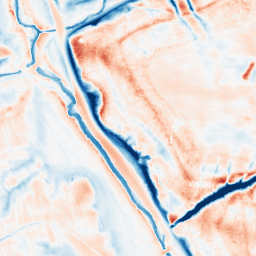
Category: edge_preserving
Decomposition family: guided
Decomposition parameters: radius: 8
eps: 1
Upsampling method: sinc_blackman
Upsampling parameters: scale: 4
kernel_size: 16
Upsampling scale: 4